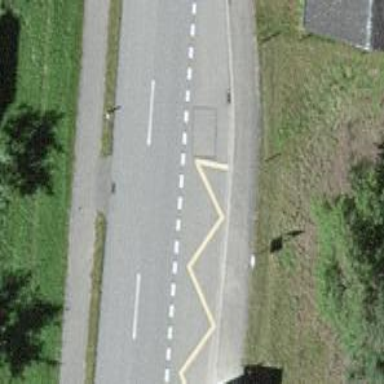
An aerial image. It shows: Public transport stop position.